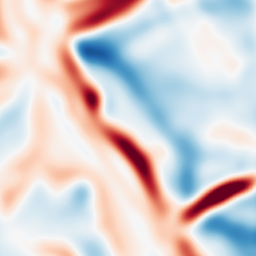
Category: multiscale
Decomposition family: log
Decomposition parameters: sigma: 10
Upsampling method: regularized
Upsampling parameters: scale: 2
lambda_reg: 0.001
Upsampling scale: 2